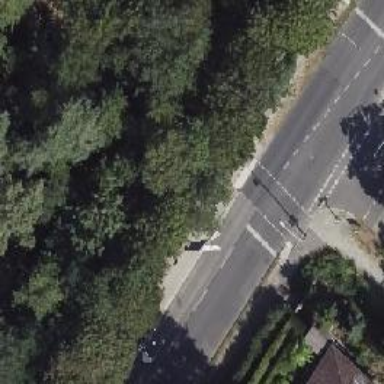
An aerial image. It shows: Road with traffic signals.